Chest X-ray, PA view. Patient: 18 years old, sex M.
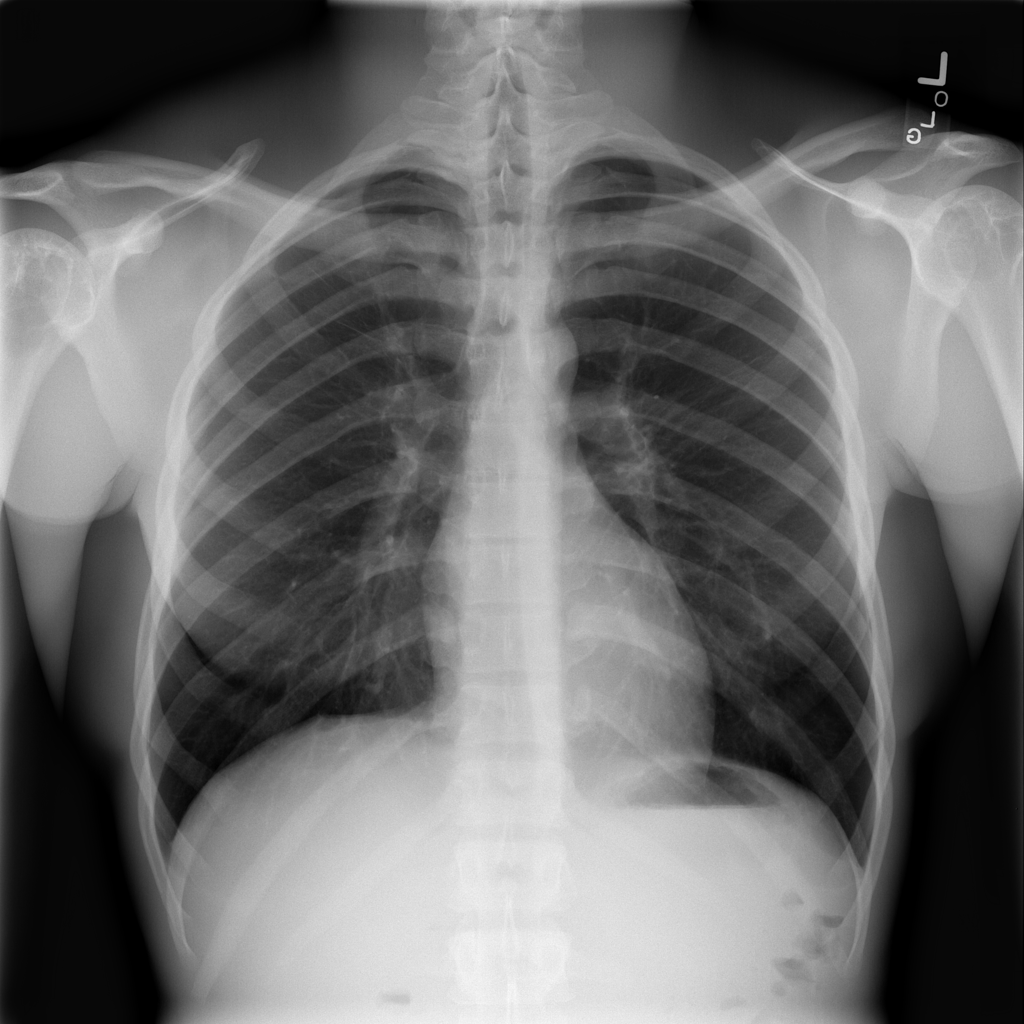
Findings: No Finding